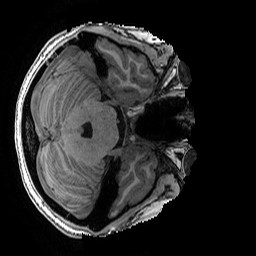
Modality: T1w
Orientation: axial
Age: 18
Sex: female
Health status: ill
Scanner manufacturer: ge
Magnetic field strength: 3 T
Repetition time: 0.007664 s
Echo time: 0.00342 s